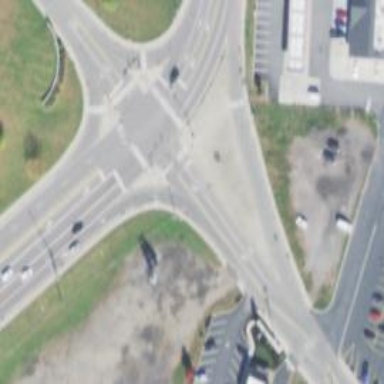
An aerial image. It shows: Zebra crossing on the road.